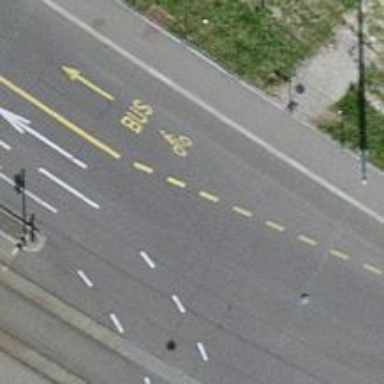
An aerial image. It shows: Asphalt road with primary designation. It includes bus lane and shared cycle lane.